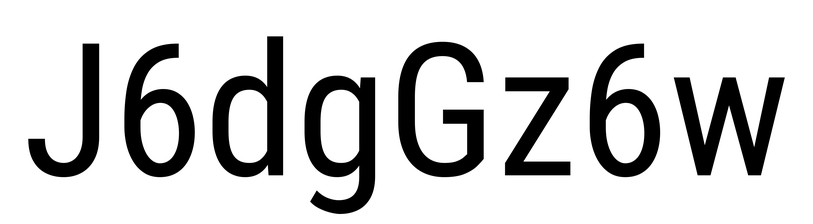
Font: Roboto_Condensed_Regular